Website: walmart
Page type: customer-info-address
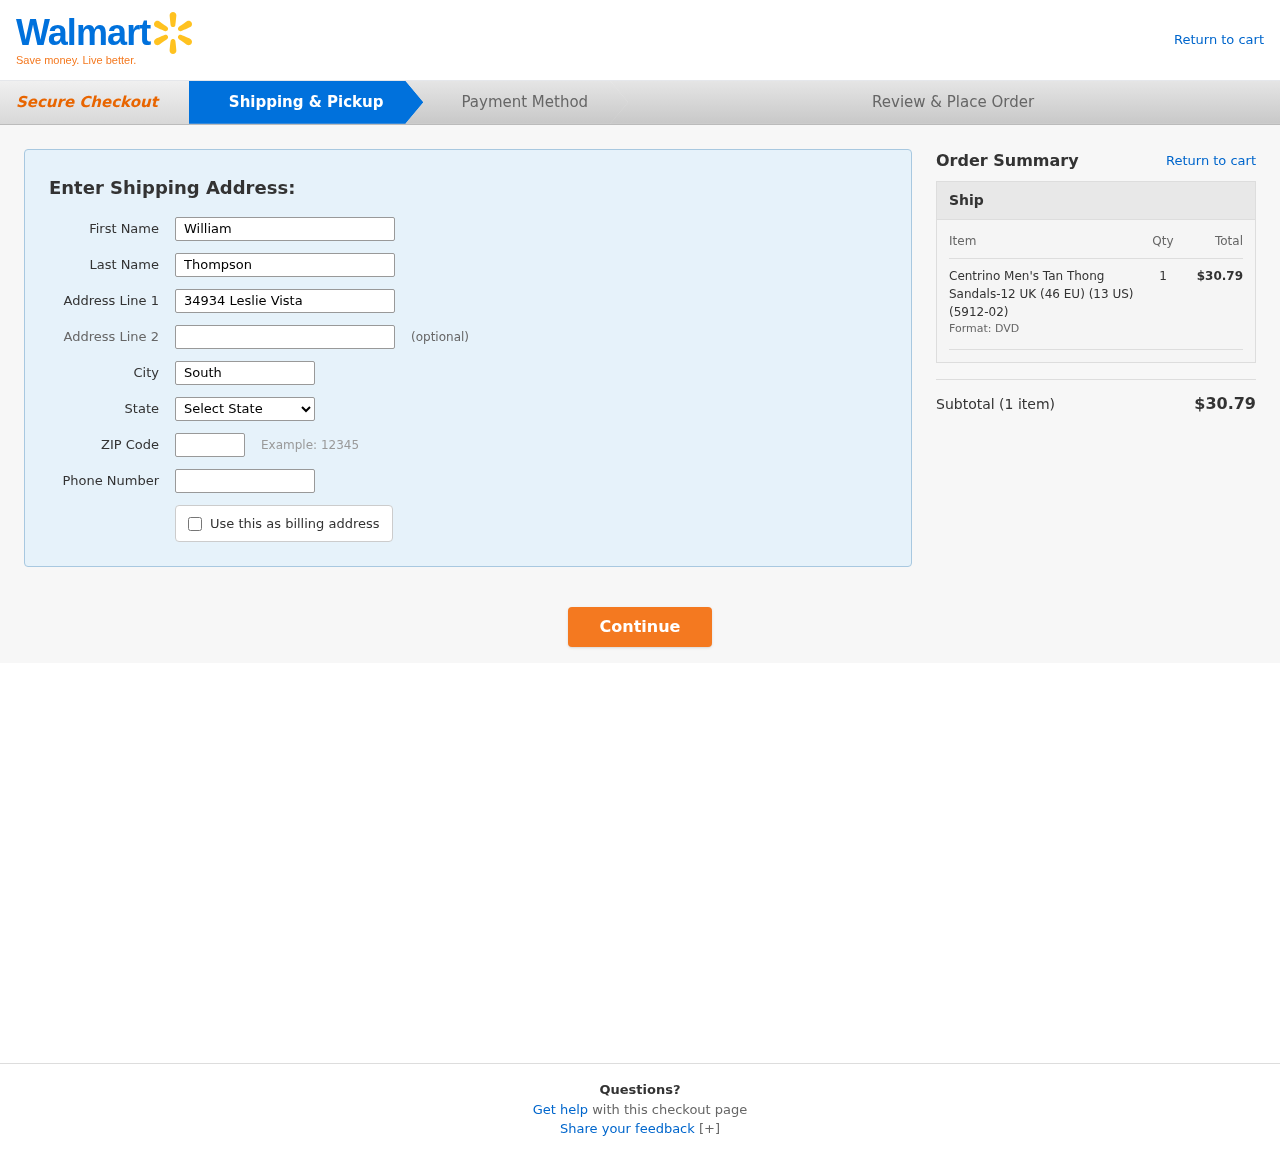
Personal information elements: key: PII_CITY
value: South Jeremymouth
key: PII_FIRSTNAME
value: William
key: PII_LASTNAME
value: Thompson
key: PII_PHONE
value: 8138553209
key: PII_POSTCODE
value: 83822
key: PII_STATE
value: Nevada
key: PII_STREET
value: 34934 Leslie Vista
Product elements: key: PRODUCT1_NAME
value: Centrino Men's Tan Thong Sandals-12 UK (46 EU) (13 US) (5912-02)
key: PRODUCT1_QUANTITY
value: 1
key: PRODUCT1_LINE_TOTAL
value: $30.79
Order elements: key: ORDER_NUM_ITEMS
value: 1
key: ORDER_SUBTOTAL
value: $30.79